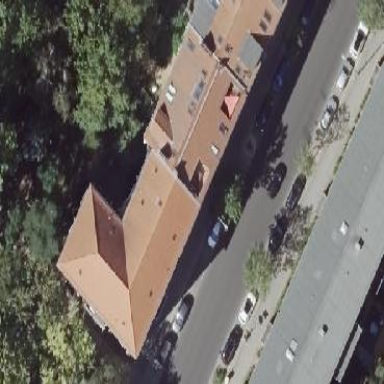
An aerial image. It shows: Apartment building with roof made of roof tiles.